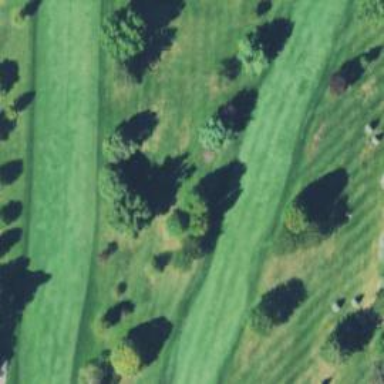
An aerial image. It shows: Grassy area designated as golf fairway.